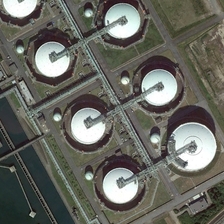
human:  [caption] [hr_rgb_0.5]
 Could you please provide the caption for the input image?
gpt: seven white storage tanks are in two lines near a river .

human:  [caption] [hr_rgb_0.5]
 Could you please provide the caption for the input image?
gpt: seven white storage tanks are in two lines near a river .

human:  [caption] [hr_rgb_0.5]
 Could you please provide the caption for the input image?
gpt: seven white storage tanks are in two lines near a river .

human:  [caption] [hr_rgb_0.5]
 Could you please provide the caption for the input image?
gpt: seven white storage tanks are in two lines near a river .

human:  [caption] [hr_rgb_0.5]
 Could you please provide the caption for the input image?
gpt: seven white storage tanks are in two lines near a river .